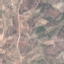
Land use / land cover: PermanentCrop